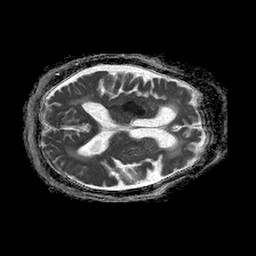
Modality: ADC
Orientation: axial
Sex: female
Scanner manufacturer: philips
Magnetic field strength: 1.5 T
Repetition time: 4.6 s
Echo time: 0.08517 s